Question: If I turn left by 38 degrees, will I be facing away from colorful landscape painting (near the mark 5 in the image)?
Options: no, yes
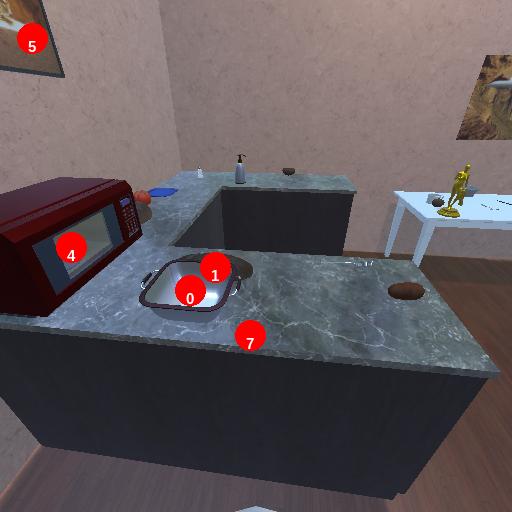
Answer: no